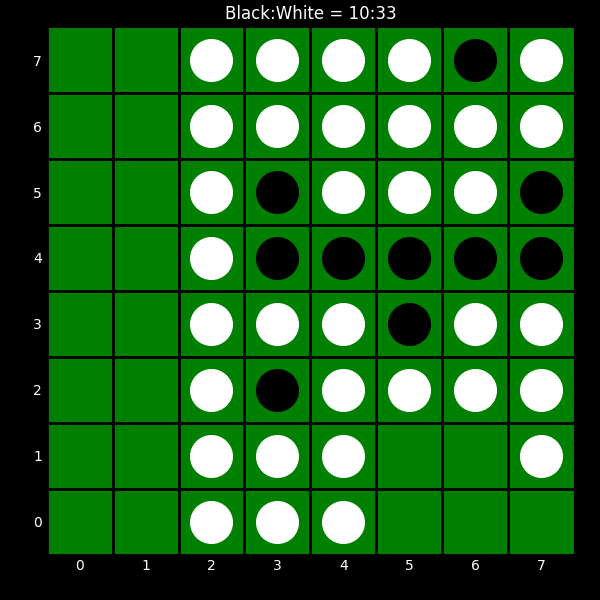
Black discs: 10
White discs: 33